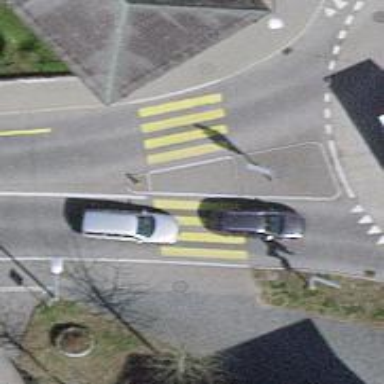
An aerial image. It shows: Footway that serves as traffic island.